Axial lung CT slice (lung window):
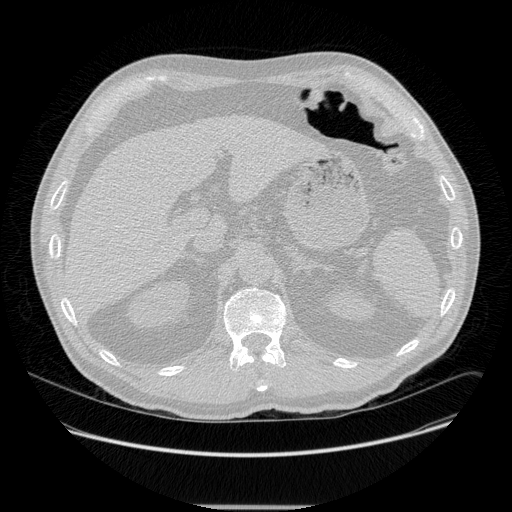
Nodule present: no